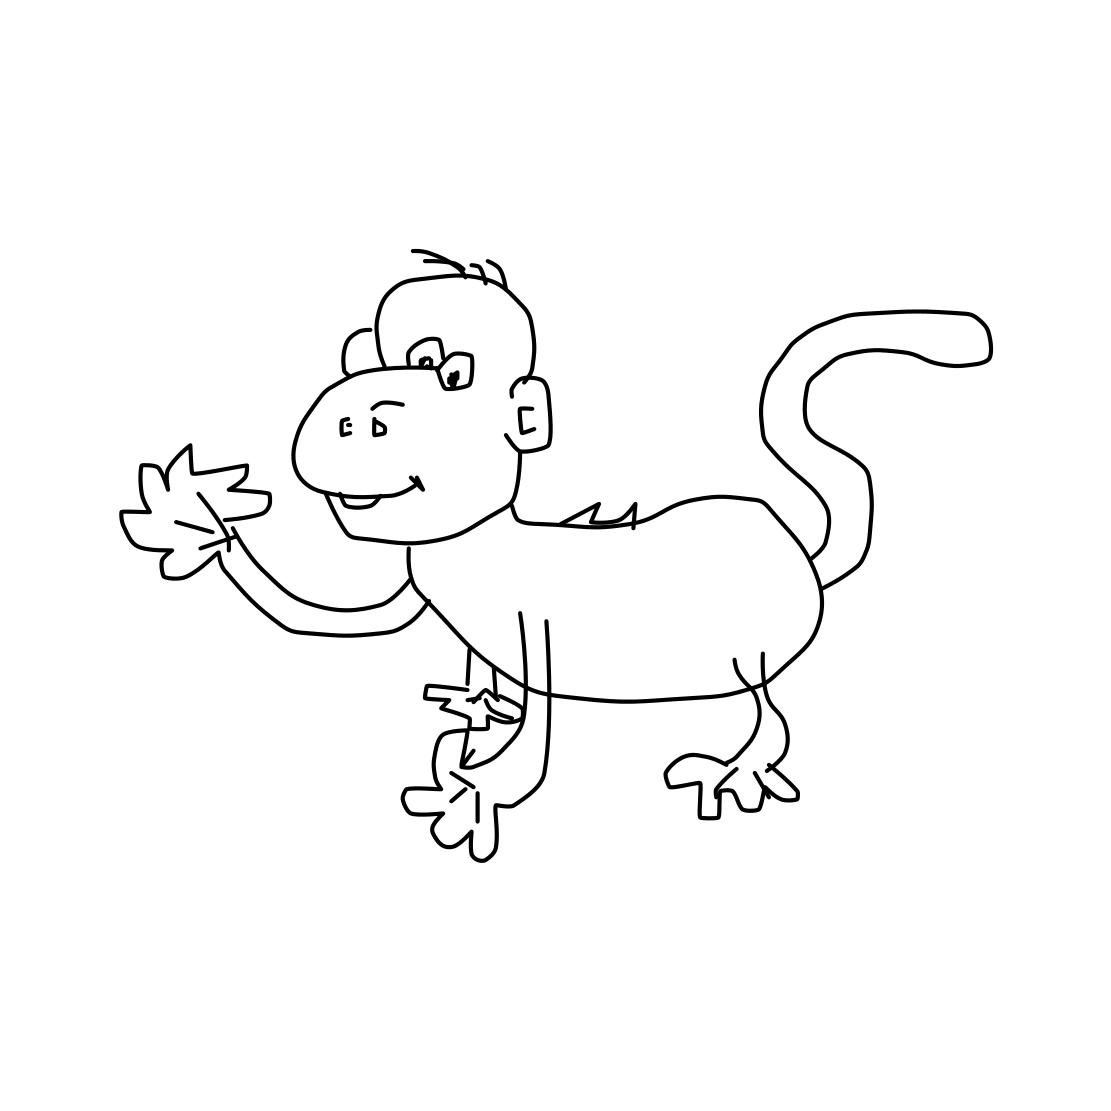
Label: monkey